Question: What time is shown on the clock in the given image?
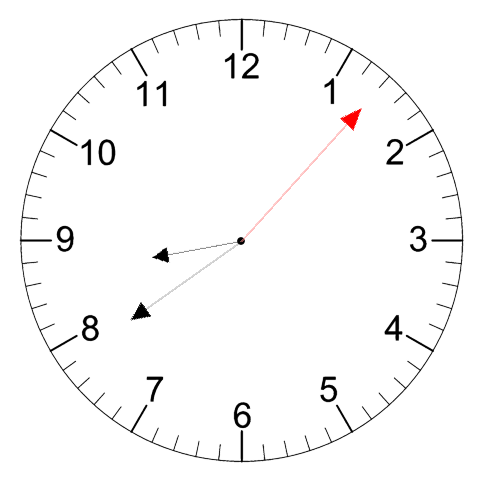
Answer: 08:39:07